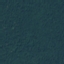
Land use / land cover class: Forest